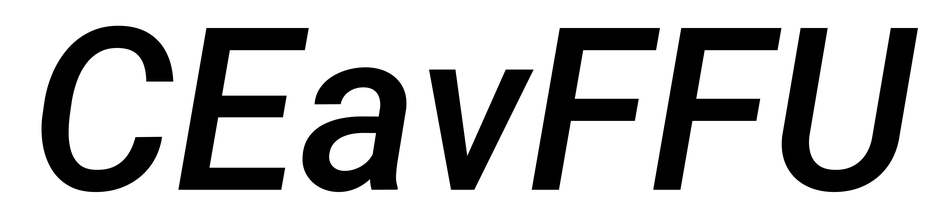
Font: Roboto-Italic_Medium_Italic